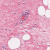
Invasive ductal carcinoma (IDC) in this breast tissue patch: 0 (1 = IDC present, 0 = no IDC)